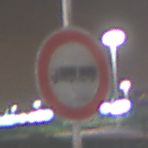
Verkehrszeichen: VerbotLastkraftwagenMitAnhaenger
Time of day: Night
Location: Outdoor (Urban)
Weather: PartlyCloudy
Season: NotSpecified
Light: Artificial